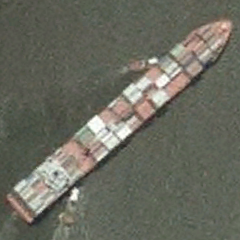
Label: civil